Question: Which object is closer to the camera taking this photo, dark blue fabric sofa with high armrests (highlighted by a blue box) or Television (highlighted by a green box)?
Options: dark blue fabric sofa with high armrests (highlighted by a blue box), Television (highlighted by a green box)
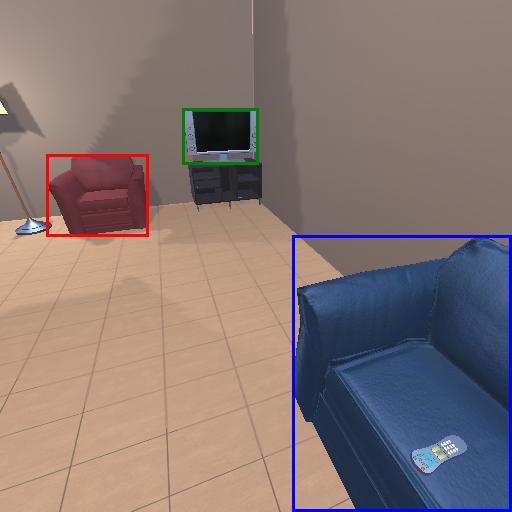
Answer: dark blue fabric sofa with high armrests (highlighted by a blue box)